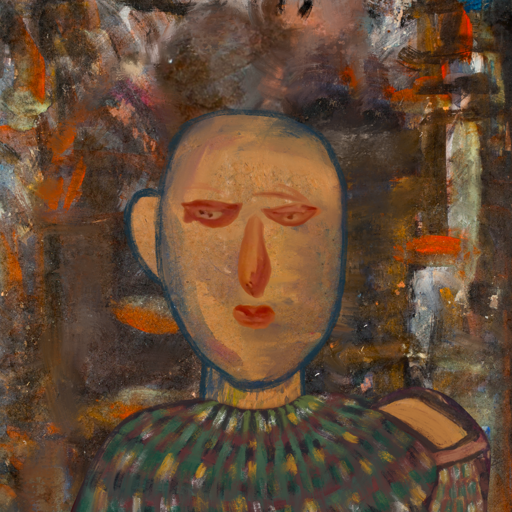
Background: GypsyQueen, Head And Neck Front: In_The_Sun, Face Front: Pious_Lady, Bust: After_Raid, Hair Front: Blank, Head Accessory: Blank, Second Necklace: Blank, Necklace: Blank, Baby: Blank